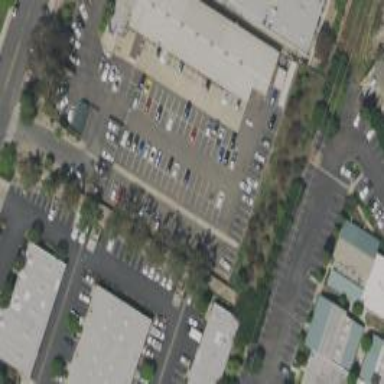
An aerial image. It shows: Commercial area.